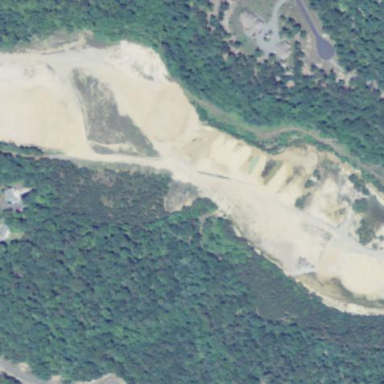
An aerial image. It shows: Quarry area.